Interaction volume radius: 5 \u00c5
Interaction volume height: 15 \u00c5
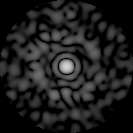
Disorder parameter: 0.8174